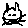
Label: cat